Interaction volume radius: 5 \u00c5
Interaction volume height: 25 \u00c5
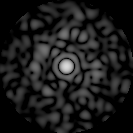
Disorder parameter: 0.8225